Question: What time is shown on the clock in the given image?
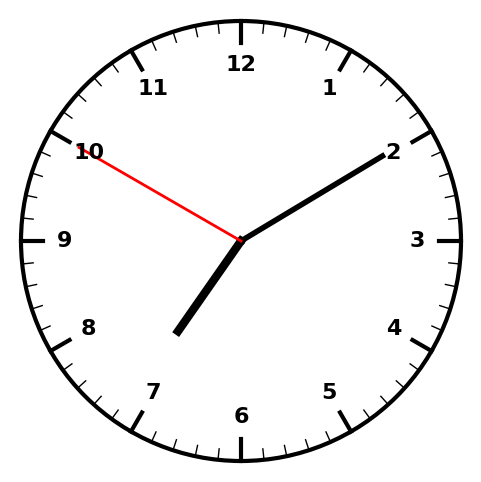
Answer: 07:09:50